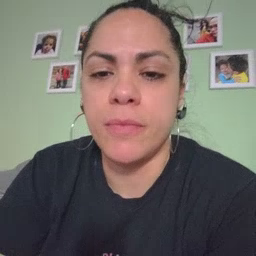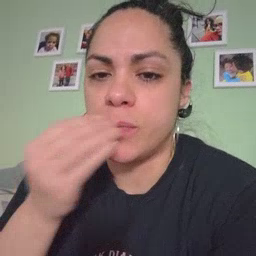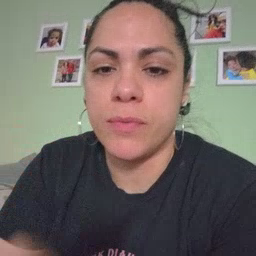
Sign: kiss